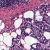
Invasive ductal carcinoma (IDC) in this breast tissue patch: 1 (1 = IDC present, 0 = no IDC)